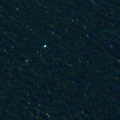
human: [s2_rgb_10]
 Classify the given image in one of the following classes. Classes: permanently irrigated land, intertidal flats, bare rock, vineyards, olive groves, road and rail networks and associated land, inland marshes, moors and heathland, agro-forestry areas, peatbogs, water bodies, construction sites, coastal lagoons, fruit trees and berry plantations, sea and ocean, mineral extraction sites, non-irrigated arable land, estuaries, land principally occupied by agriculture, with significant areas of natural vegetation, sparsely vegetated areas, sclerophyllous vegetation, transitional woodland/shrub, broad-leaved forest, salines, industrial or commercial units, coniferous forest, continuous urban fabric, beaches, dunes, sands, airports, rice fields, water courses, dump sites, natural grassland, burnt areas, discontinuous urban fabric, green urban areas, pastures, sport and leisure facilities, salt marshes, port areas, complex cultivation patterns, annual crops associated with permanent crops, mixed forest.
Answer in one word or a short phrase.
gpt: sea and ocean